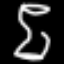
Label: hourglass